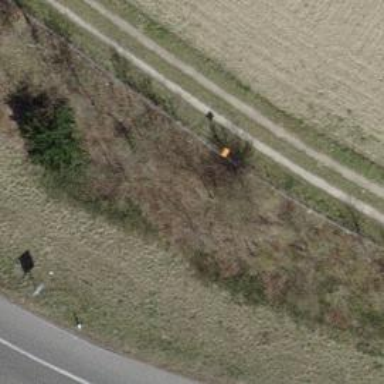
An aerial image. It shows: Aerial marker.